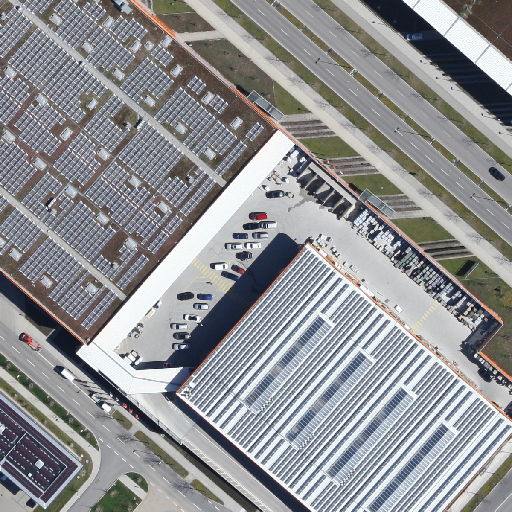
Referring expression: bikeway along with tree